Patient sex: M
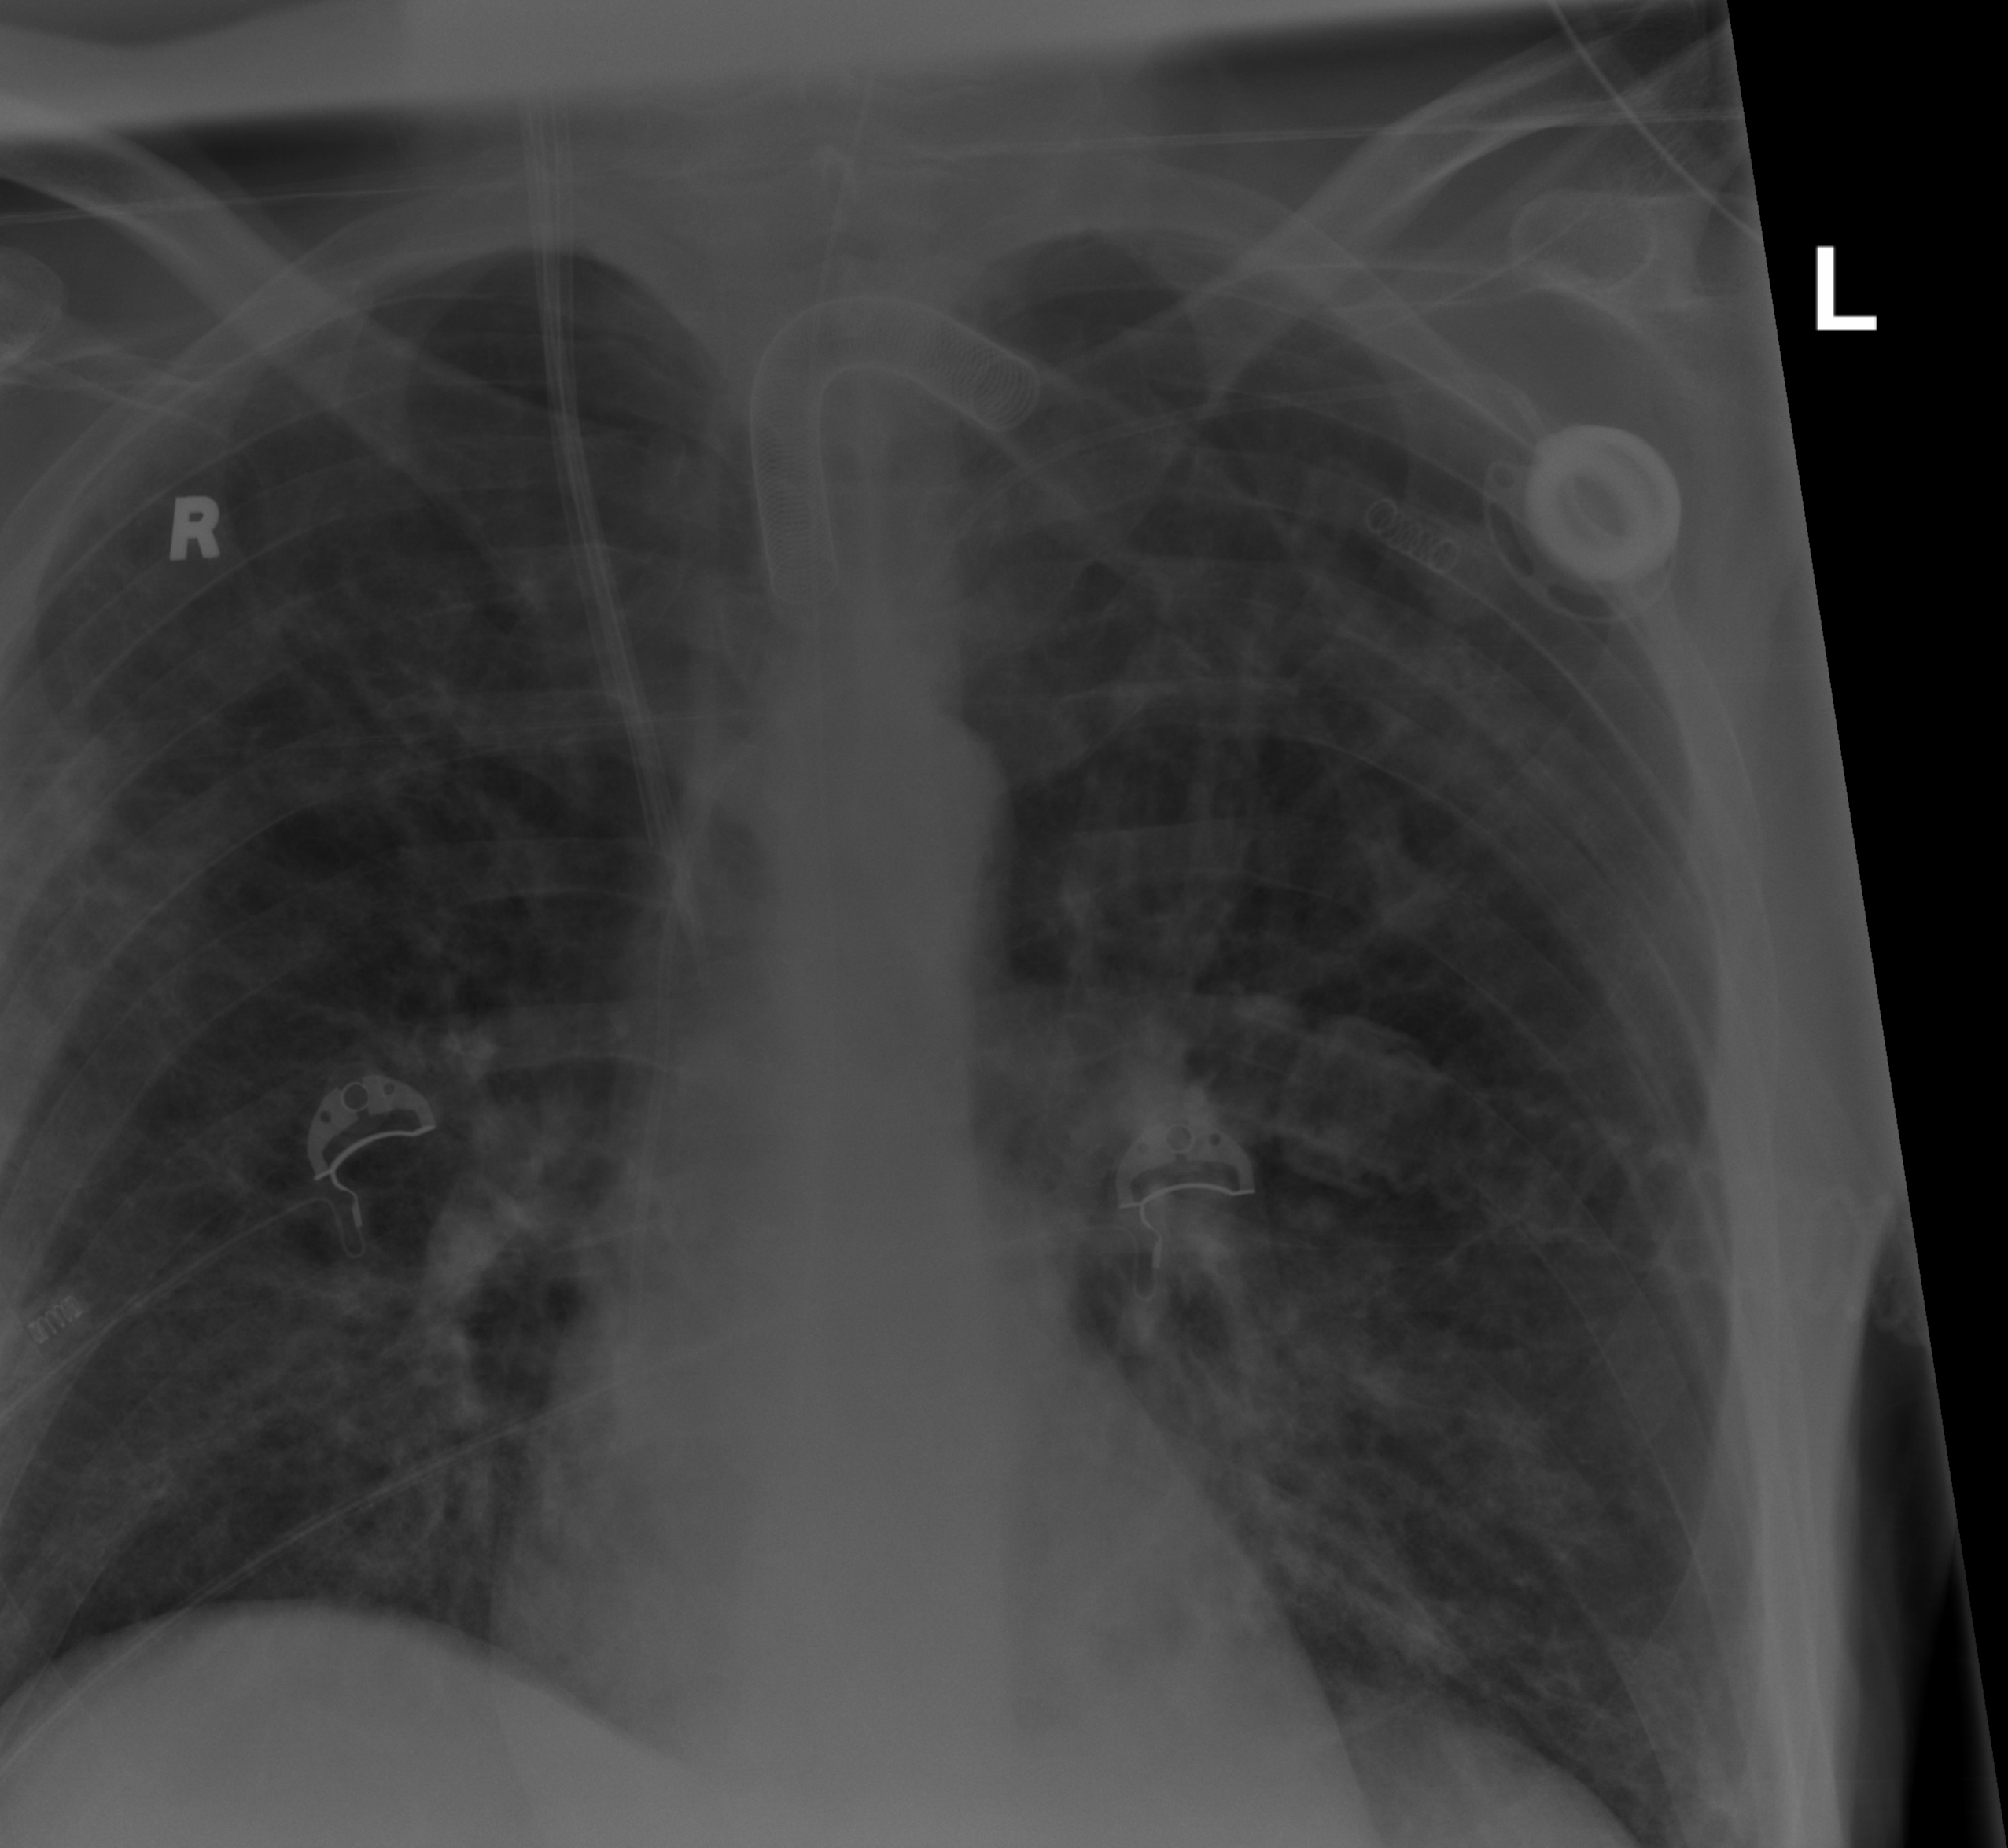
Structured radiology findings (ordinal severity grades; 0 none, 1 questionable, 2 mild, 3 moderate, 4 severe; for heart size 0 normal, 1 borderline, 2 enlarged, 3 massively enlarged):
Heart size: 0
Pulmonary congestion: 0
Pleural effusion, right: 0
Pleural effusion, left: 0
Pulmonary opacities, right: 3
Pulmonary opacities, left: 3
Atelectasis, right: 0
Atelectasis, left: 0